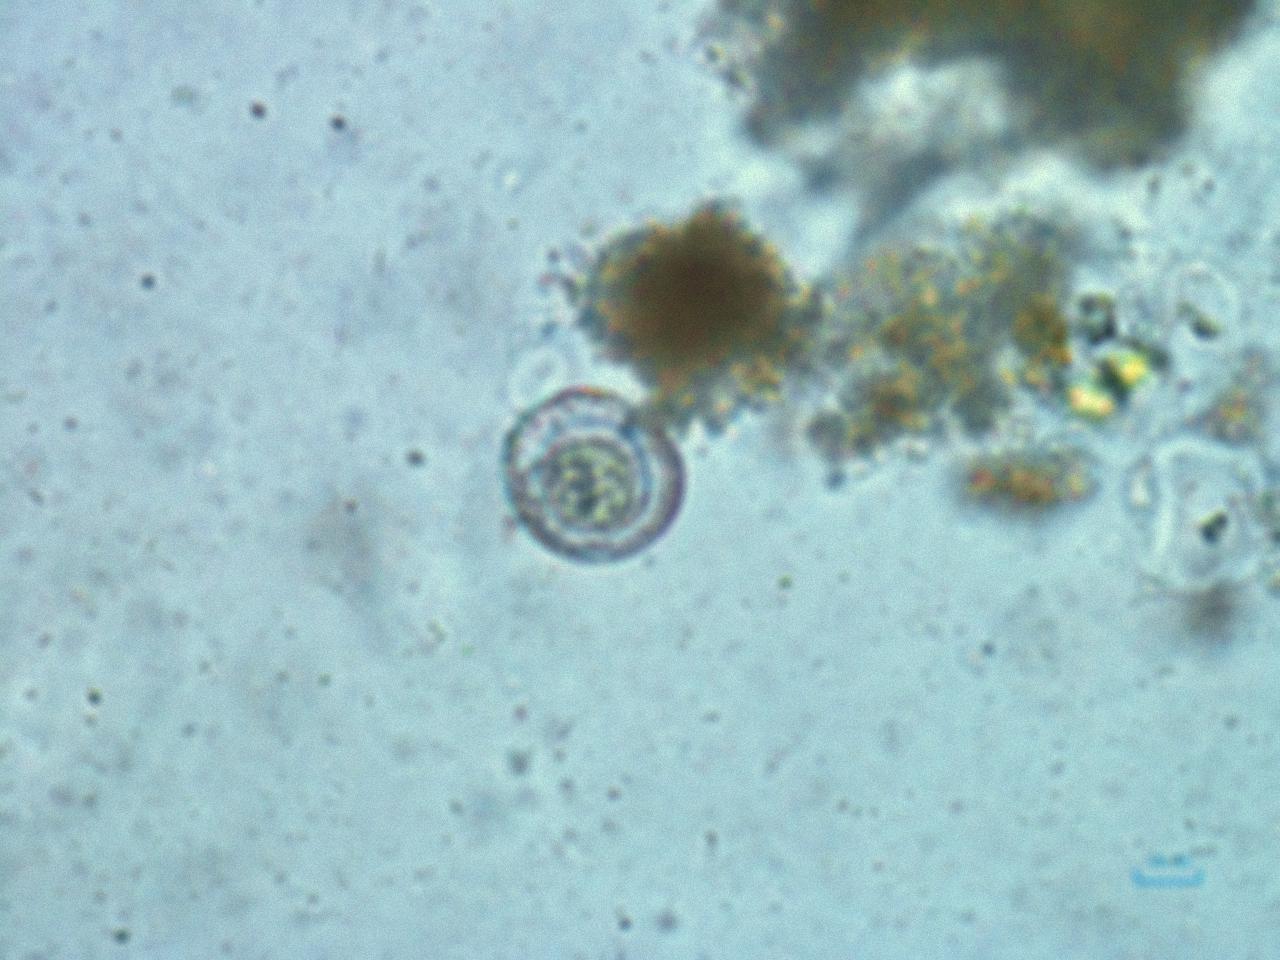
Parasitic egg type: Hymenolepis nana